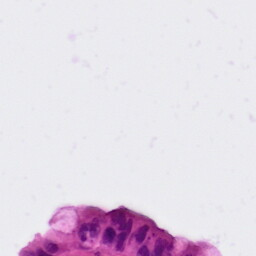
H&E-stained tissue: Colon